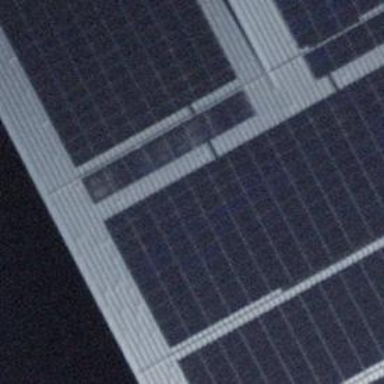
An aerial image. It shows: Solar power generator using photovoltaic panels.